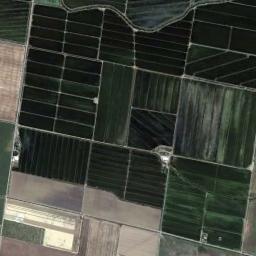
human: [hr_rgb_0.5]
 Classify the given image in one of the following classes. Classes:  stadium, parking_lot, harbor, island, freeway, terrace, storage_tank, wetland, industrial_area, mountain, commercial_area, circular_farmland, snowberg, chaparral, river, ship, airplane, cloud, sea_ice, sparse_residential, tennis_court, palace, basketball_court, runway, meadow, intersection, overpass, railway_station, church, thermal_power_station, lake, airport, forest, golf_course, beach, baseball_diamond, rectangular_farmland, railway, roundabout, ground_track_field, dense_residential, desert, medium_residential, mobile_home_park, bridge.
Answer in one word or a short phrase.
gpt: rectangular_farmland